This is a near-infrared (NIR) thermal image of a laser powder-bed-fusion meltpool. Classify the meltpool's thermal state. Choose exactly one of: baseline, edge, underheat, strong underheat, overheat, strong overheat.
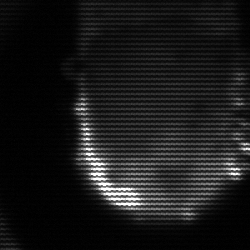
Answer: baseline